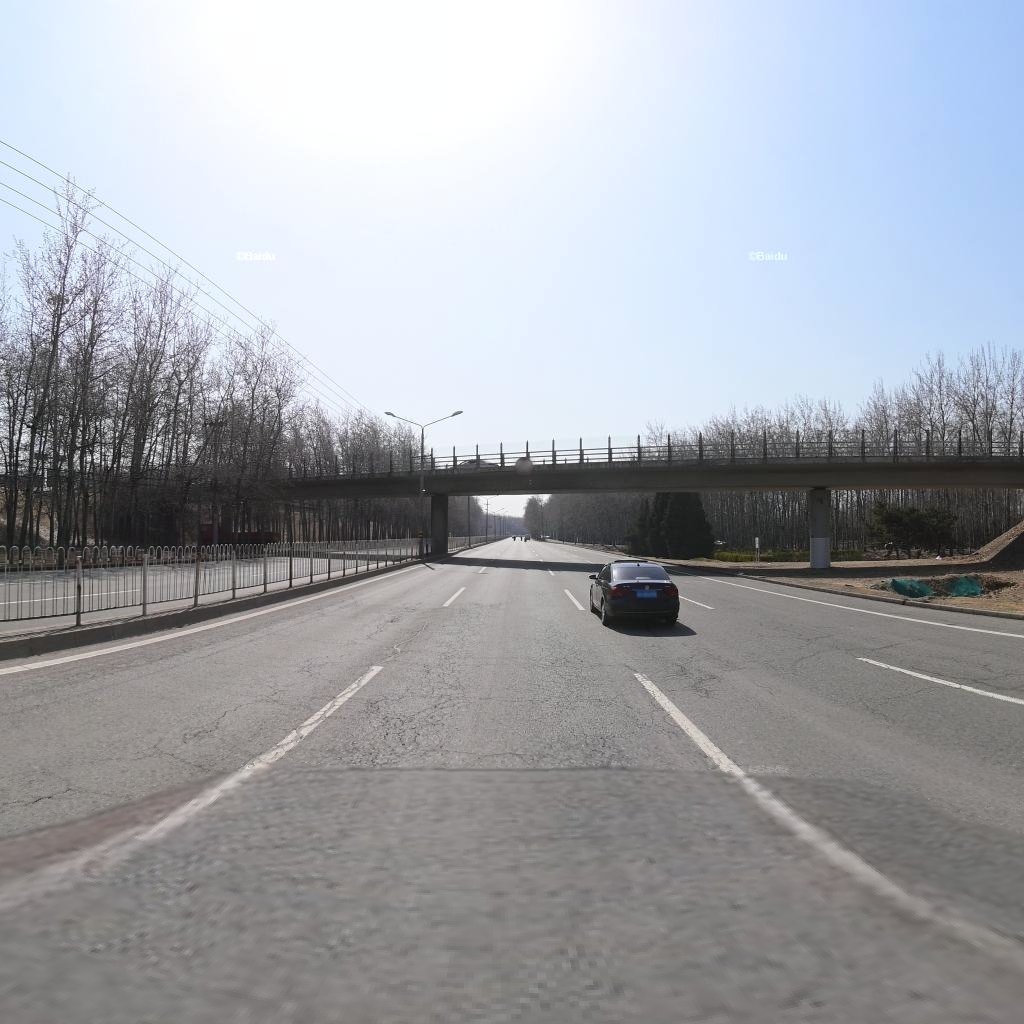
Region: Chaoyang
Road damage annotations: alligator crack